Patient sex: M
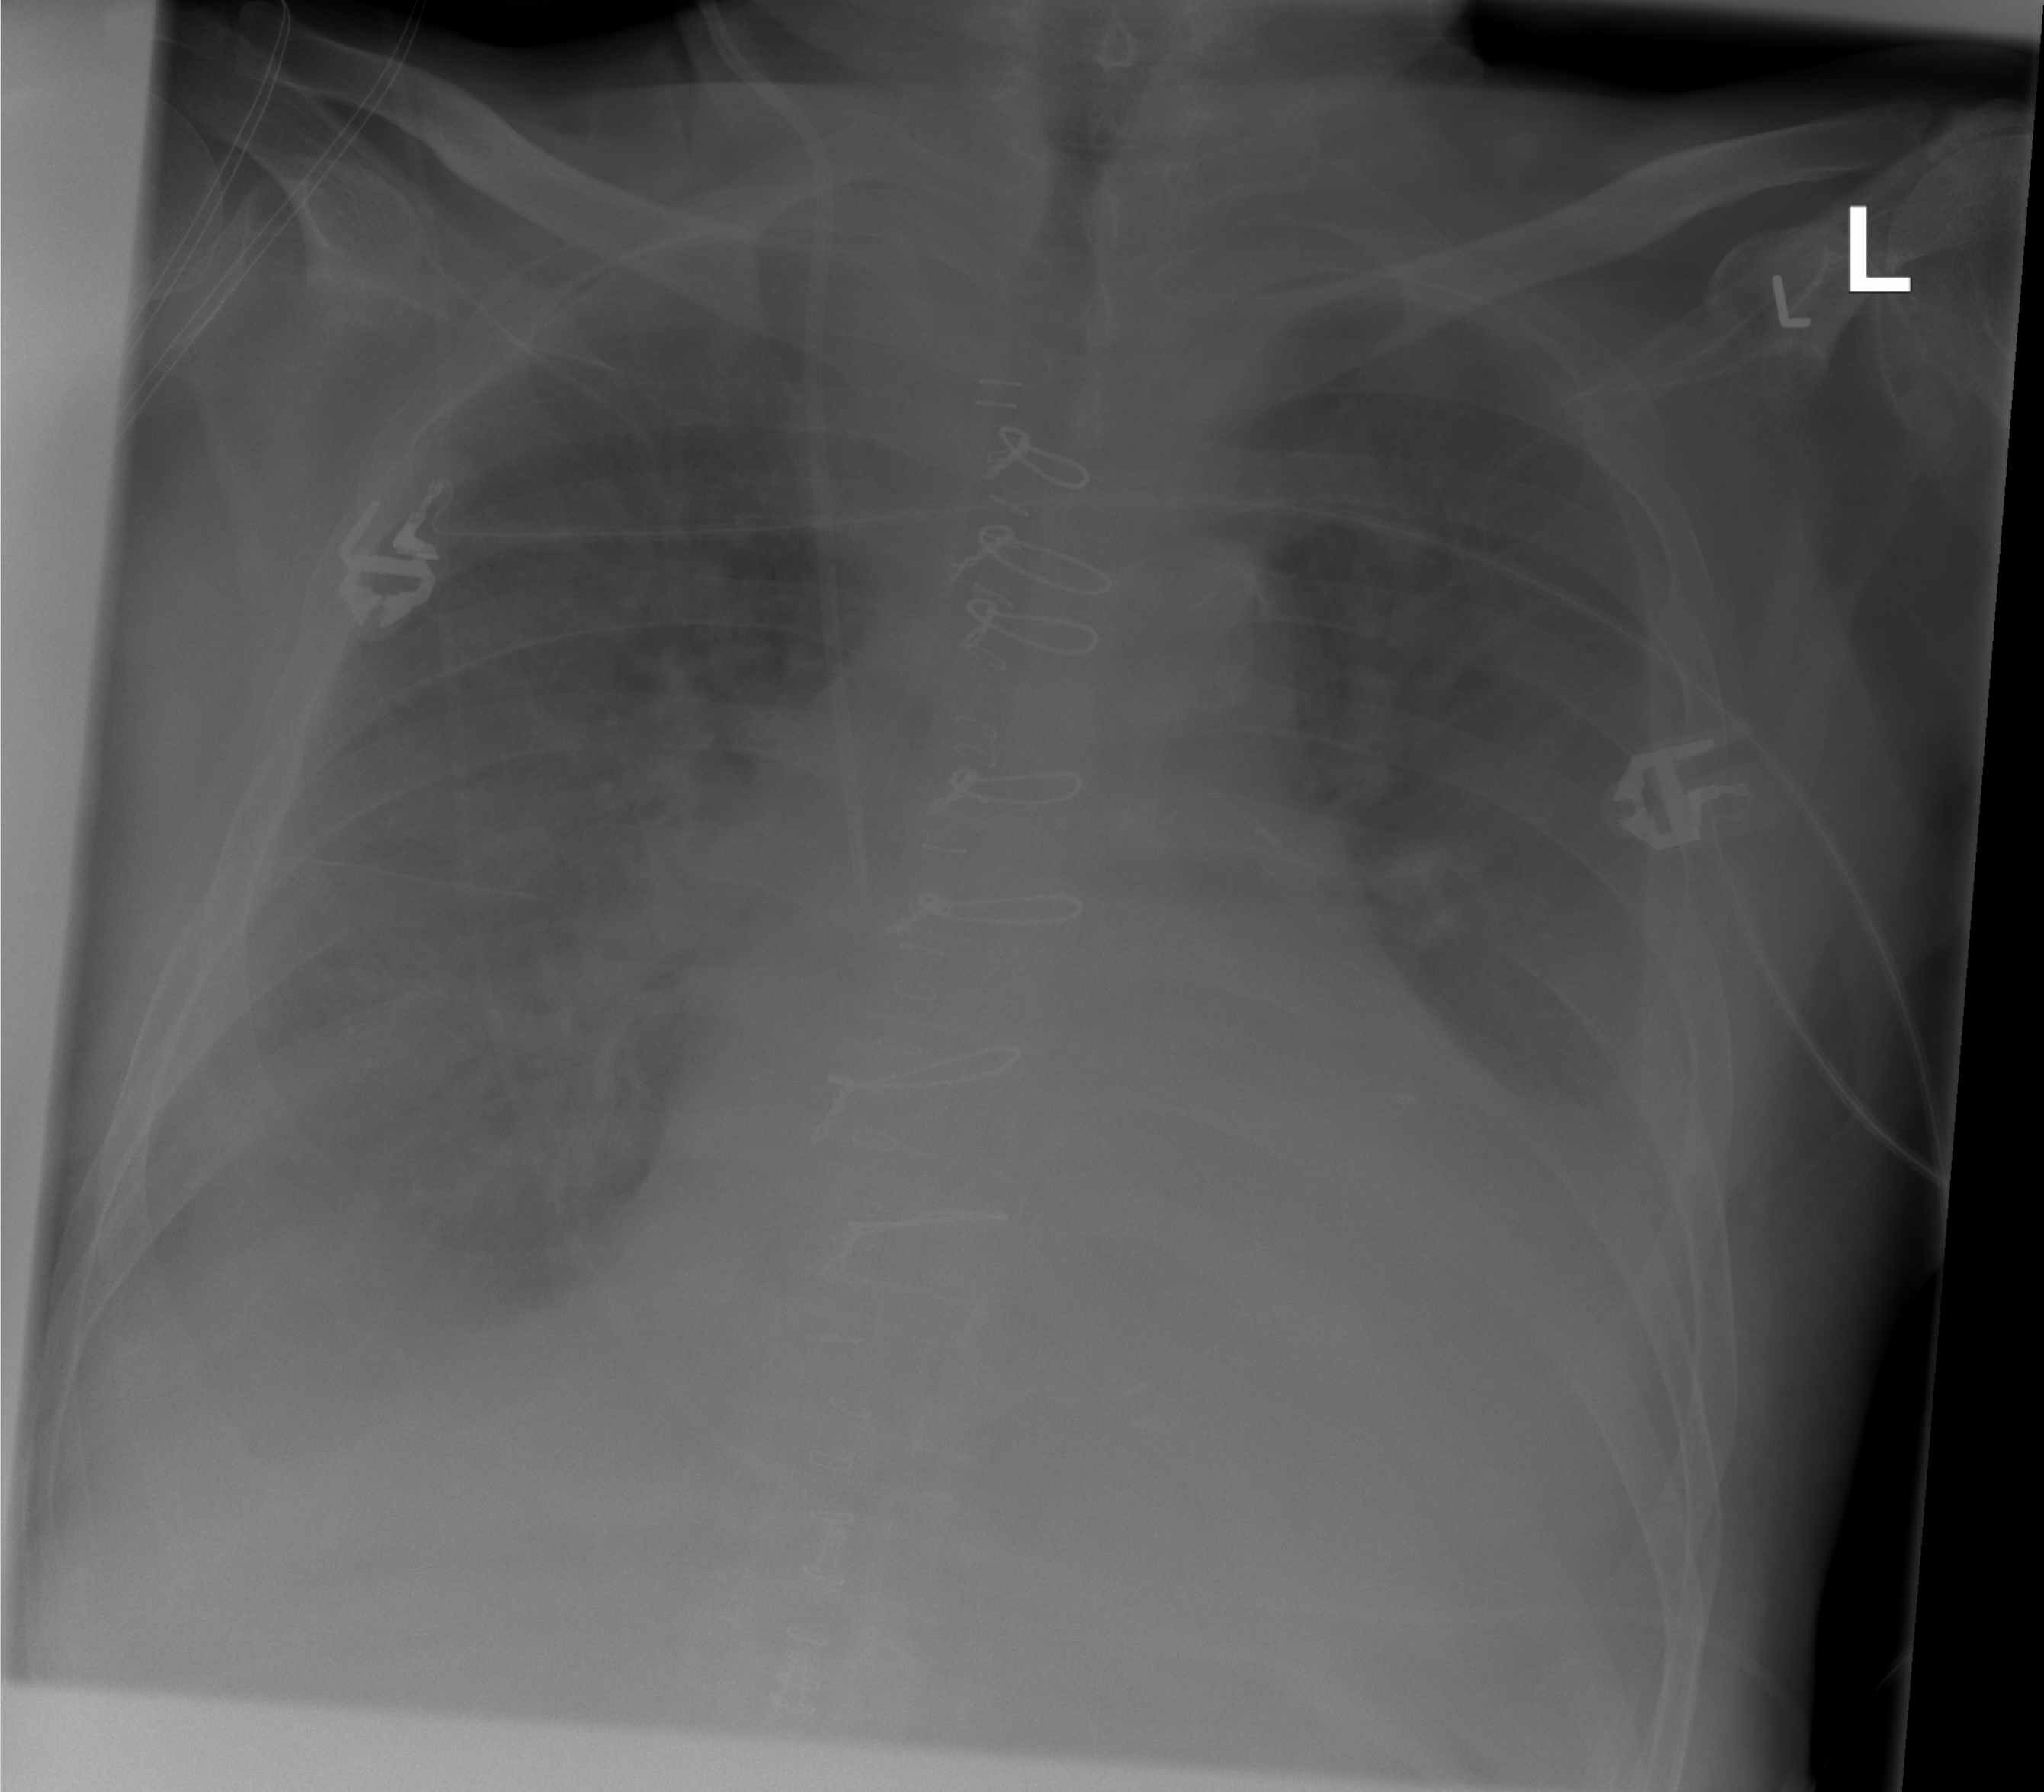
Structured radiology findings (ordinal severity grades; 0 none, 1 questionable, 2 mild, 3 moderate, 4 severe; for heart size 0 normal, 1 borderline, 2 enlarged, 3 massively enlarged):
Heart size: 2
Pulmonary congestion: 0
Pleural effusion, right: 2
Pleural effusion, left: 2
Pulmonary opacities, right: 0
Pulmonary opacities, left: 0
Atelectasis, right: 2
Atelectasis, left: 2